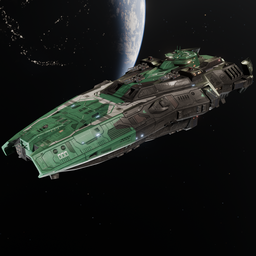
Label: mechanical